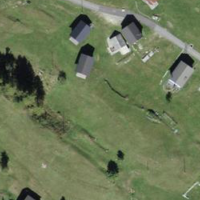
EUNIS habitat code: 24
Species observed at this site:
Cuscuta europaea